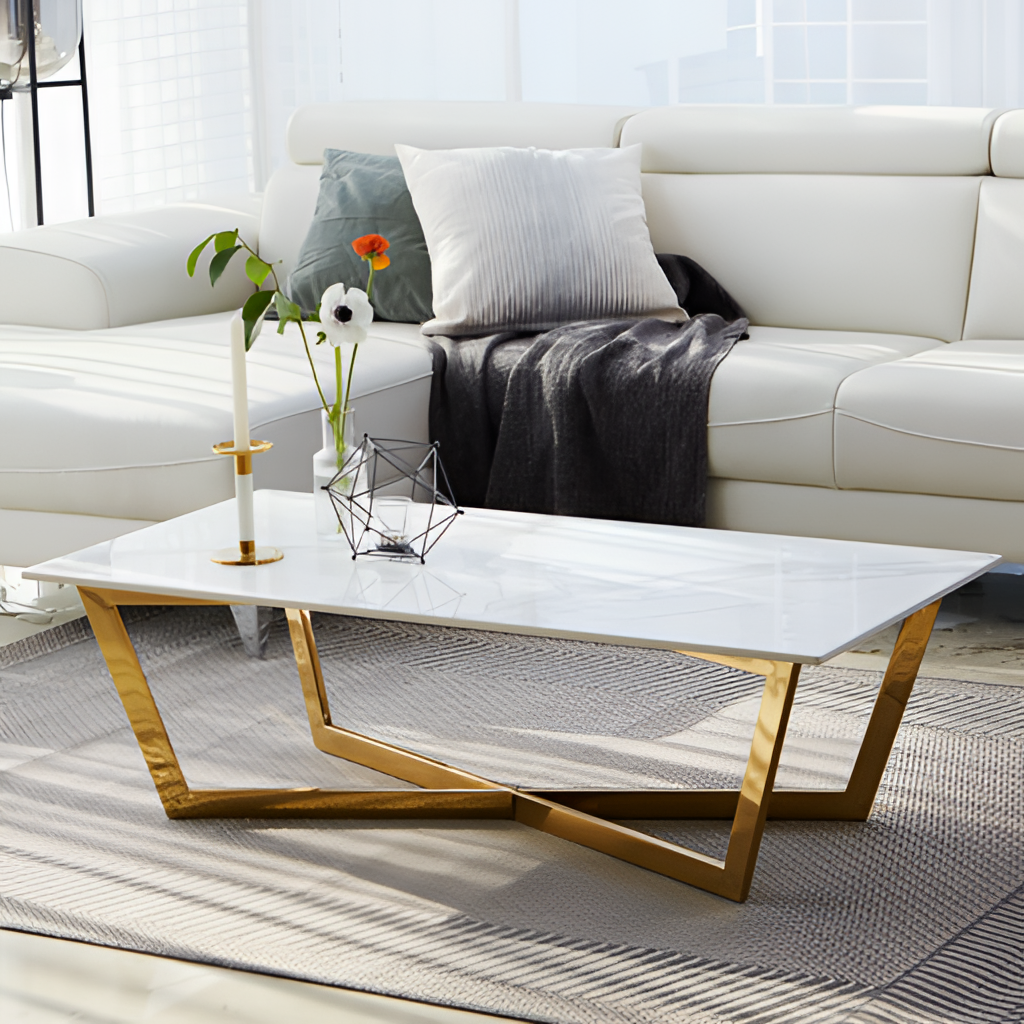
living room, white leather sofa, fabric flooring, with large square pattern, white fabric wallpaper, with solid pattern, contemporary